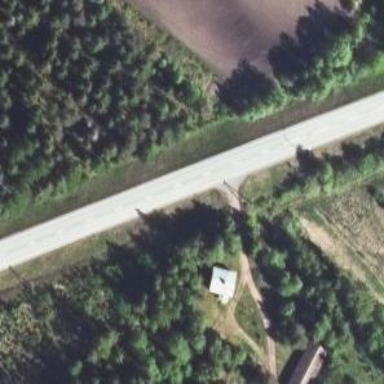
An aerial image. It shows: Asphalt road designated as trunk highway.